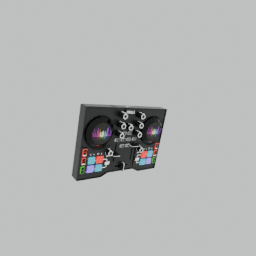
Label: electronics